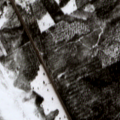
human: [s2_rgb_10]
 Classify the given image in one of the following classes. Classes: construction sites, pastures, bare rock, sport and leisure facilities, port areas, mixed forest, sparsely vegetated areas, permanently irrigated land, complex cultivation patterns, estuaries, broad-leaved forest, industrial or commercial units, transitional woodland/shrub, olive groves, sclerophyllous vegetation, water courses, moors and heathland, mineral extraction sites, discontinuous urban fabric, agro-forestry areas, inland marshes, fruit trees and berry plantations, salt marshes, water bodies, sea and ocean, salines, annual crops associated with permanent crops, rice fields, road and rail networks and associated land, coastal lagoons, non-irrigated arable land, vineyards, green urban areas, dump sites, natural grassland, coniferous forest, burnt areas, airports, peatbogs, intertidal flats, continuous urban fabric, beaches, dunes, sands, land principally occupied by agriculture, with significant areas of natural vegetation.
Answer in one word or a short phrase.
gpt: coniferous forest, mixed forest, transitional woodland/shrub, peatbogs